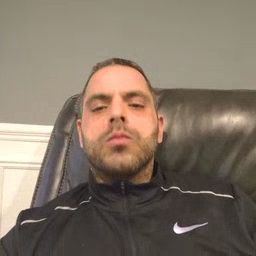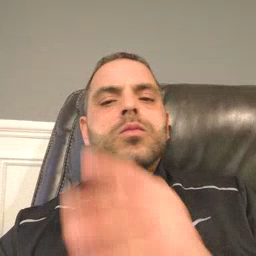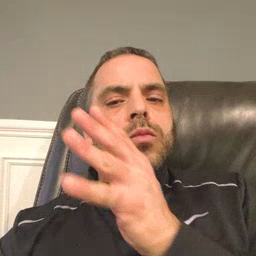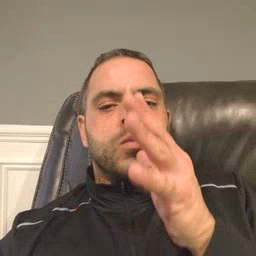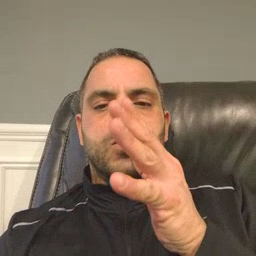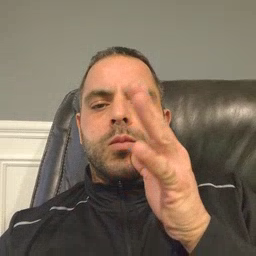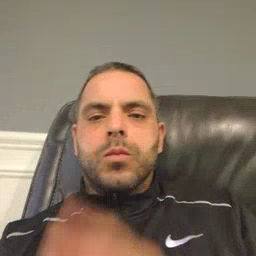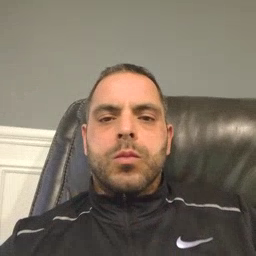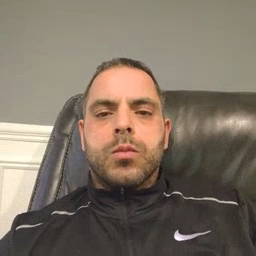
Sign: farm